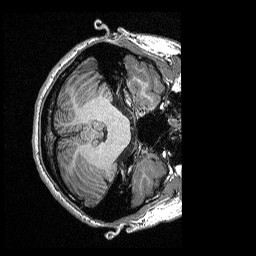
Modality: T1map
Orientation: axial